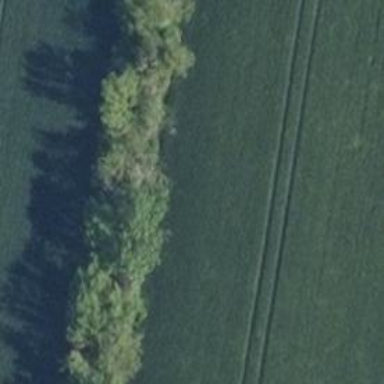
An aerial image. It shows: Row of trees in natural setting.